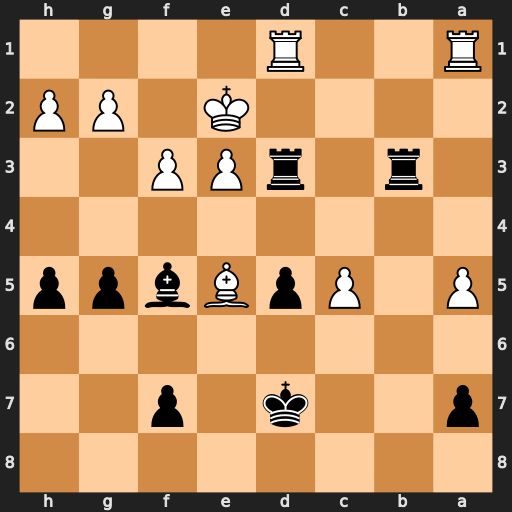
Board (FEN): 8/p2k1p2/8/P1PpBbpp/8/1r1rPP2/4K1PP/R2R4
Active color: b
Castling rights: -
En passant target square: -
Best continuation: Rxe3+ Kf2 Rxe5